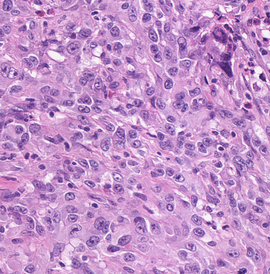
Tumor epithelial tissue: yes
Tumor-associated stroma tissue: no
Normal tissue: no